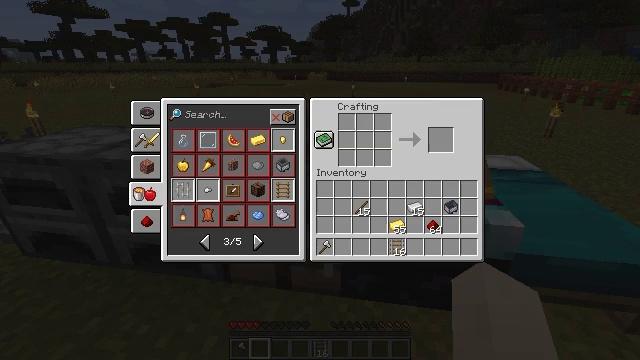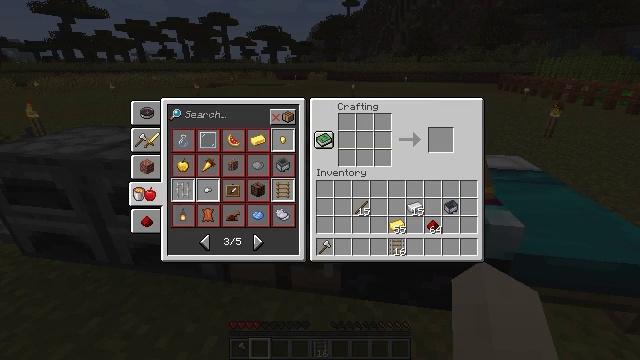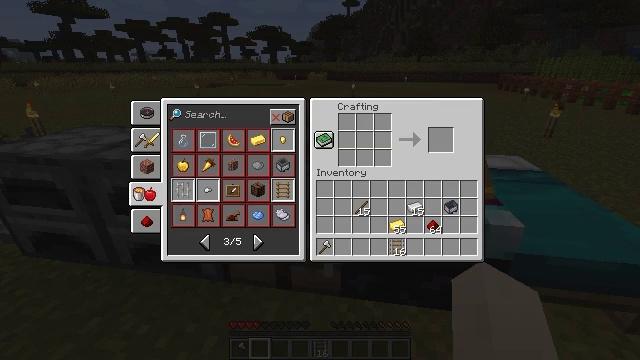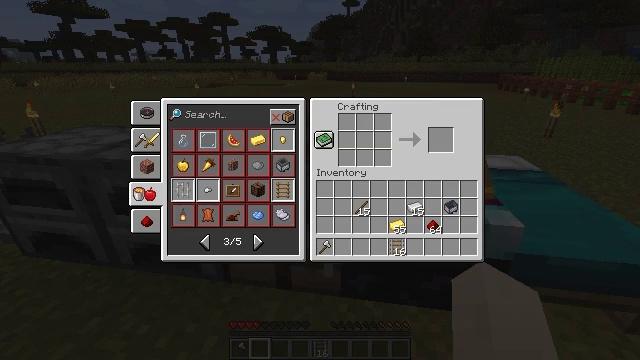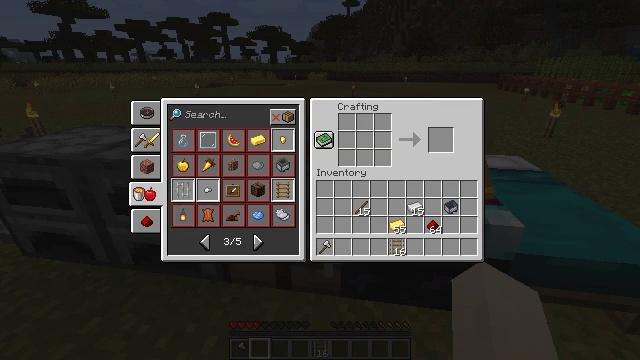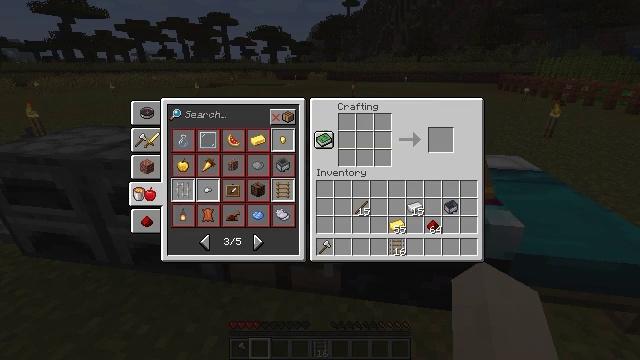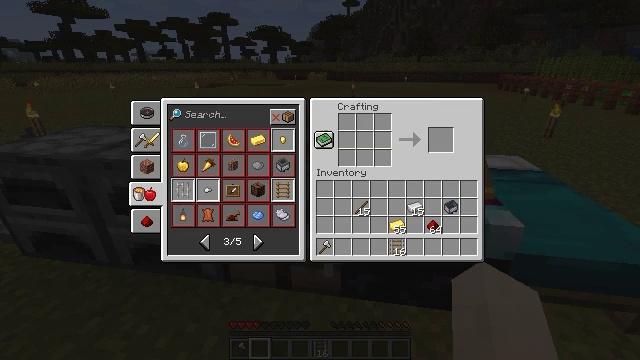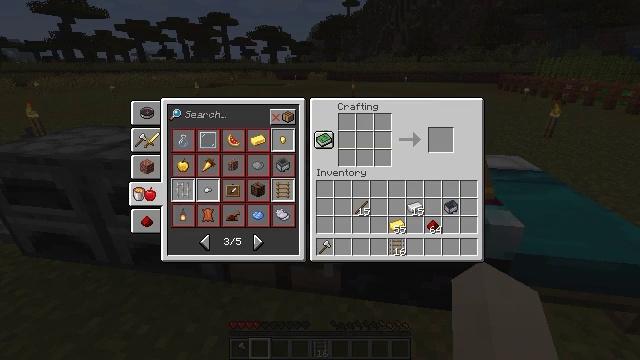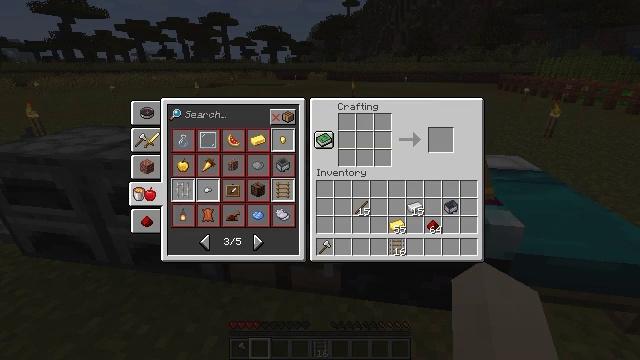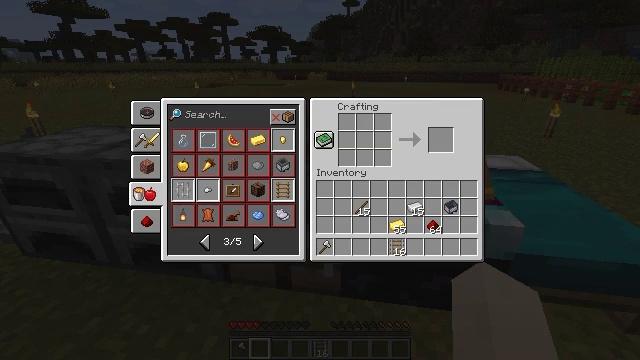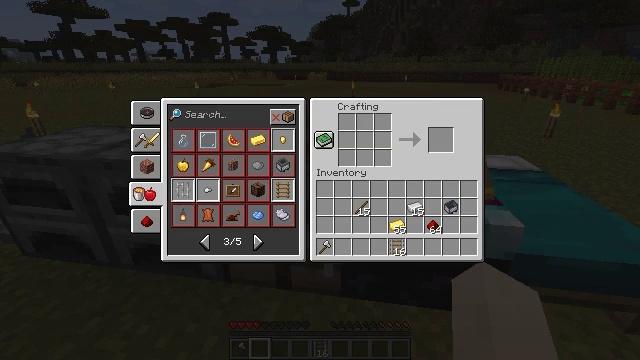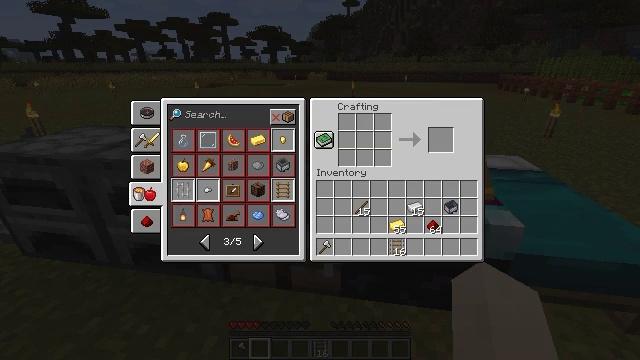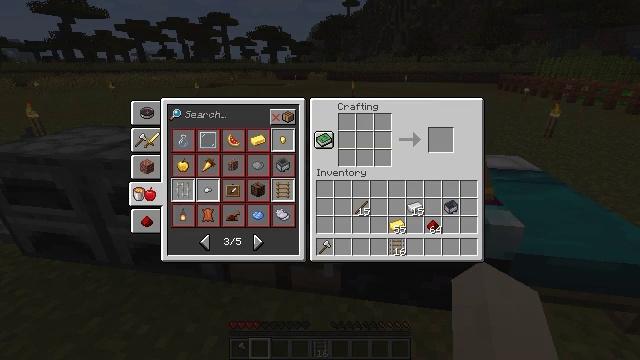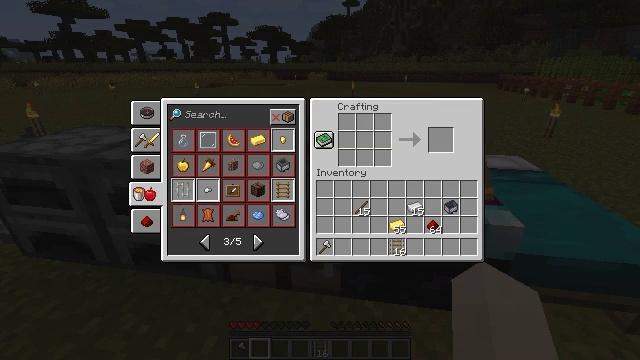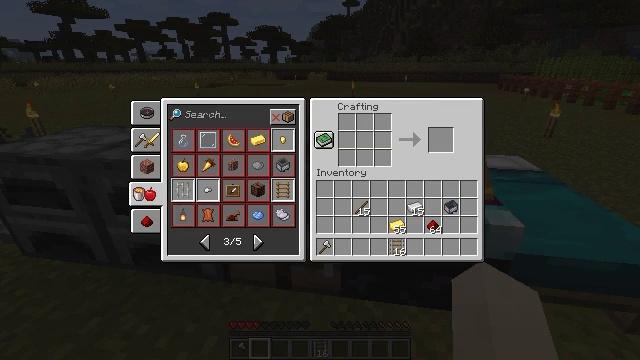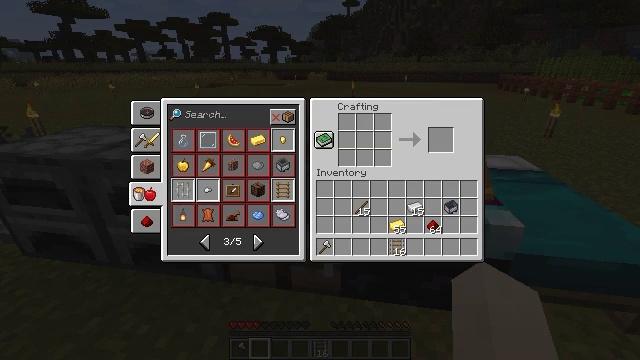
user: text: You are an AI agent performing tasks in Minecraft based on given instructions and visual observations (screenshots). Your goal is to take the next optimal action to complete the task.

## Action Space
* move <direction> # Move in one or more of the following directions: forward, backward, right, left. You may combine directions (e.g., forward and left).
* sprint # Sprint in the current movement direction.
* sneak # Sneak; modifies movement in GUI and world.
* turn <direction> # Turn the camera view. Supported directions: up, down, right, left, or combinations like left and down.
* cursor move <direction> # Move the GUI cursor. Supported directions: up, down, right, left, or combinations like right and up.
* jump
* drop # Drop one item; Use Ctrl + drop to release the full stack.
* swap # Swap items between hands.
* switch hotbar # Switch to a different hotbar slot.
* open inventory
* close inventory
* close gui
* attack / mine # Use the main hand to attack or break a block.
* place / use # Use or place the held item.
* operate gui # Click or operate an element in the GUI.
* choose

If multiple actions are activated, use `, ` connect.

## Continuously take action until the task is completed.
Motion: motion action
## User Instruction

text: Use sticks and gold to craft a powered rail.
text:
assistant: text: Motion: open gui
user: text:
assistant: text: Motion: no_op
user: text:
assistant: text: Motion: no_op
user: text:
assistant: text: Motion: no_op
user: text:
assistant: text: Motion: no_op
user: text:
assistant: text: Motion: no_op
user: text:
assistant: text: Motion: no_op
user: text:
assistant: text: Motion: no_op
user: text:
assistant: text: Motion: no_op
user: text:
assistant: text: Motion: no_op
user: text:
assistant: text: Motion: no_op
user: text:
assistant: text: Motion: no_op
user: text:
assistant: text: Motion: no_op
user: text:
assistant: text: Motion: no_op
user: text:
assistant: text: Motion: no_op
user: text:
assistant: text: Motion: no_op
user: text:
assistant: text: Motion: no_op
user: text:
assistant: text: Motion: no_op
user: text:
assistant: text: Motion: no_op
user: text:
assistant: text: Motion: no_op
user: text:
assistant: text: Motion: no_op
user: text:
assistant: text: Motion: no_op
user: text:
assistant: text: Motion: no_op
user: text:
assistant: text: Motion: no_op
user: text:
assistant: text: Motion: no_op
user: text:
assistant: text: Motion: no_op
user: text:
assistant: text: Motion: no_op
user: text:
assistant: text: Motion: no_op
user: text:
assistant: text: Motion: no_op
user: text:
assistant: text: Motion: no_op